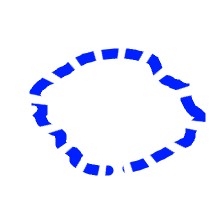
Shape: circle